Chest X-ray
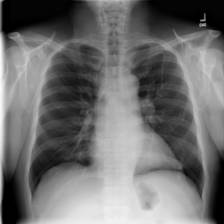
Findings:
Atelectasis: negative
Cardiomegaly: negative
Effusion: negative
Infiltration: negative
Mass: negative
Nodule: negative
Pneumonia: negative
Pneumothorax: negative
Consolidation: negative
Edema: negative
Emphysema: negative
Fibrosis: negative
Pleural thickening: negative
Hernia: negative